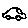
Label: car